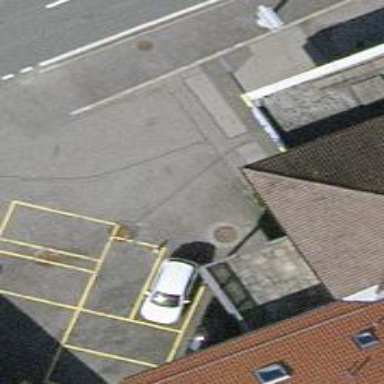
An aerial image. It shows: Fuel station.